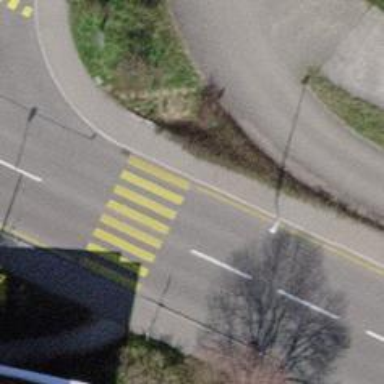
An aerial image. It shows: Zebra crossing on the road.